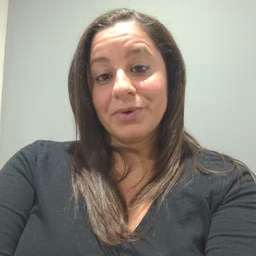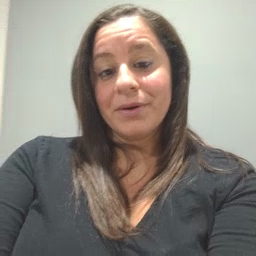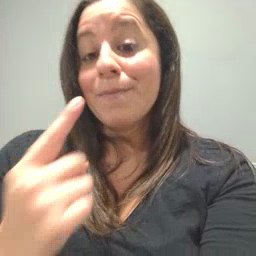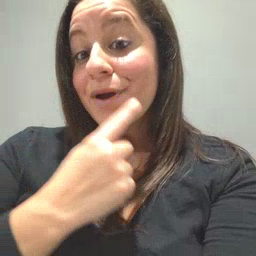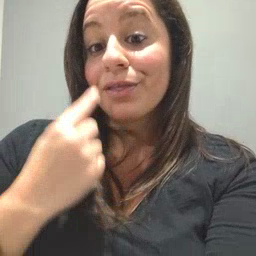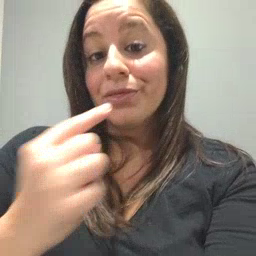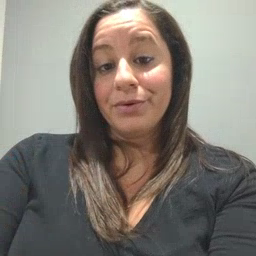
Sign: mouth